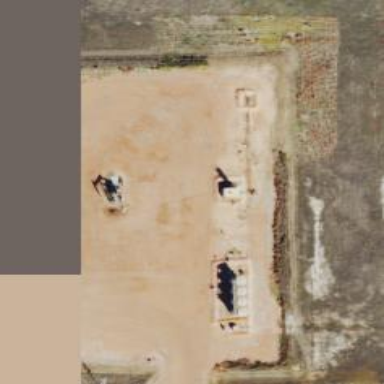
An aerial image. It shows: Storage tank with man-made structure.